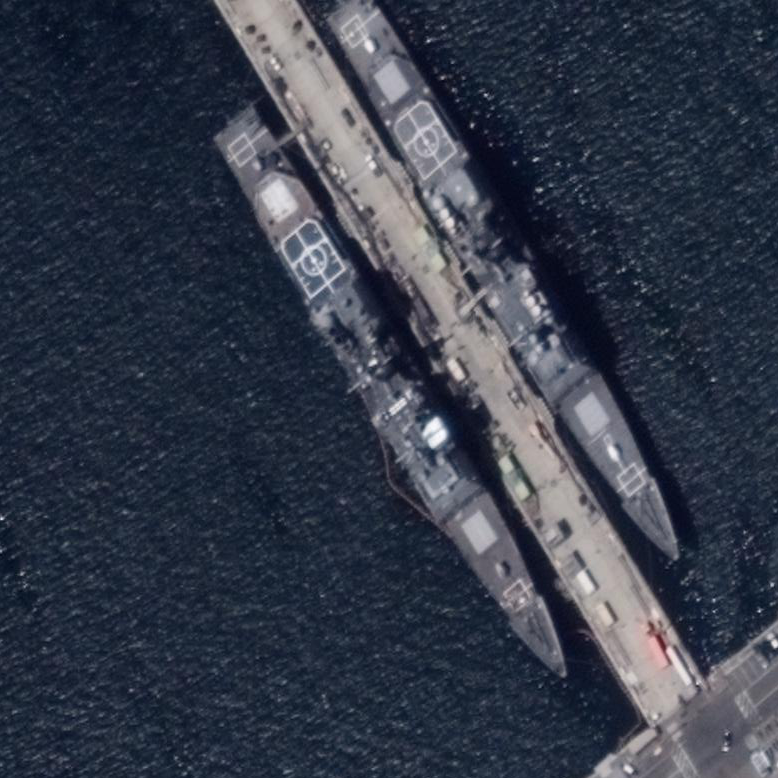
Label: cruiser